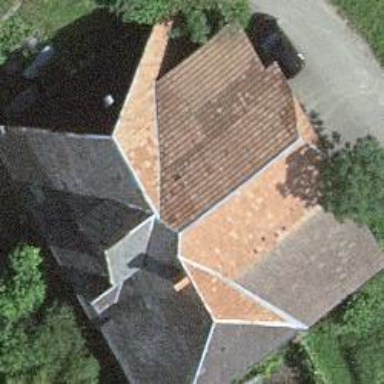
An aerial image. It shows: Farm building.